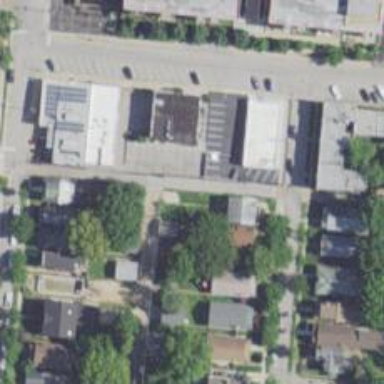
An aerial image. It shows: Alley classified as service road.